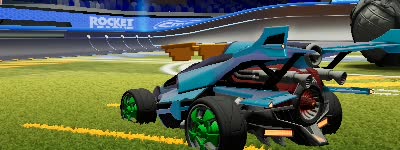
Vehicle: aftershock